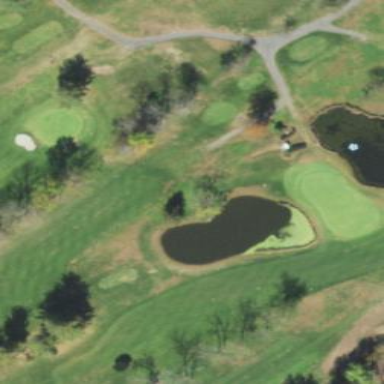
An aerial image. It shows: Golf fairway surrounded by grass.